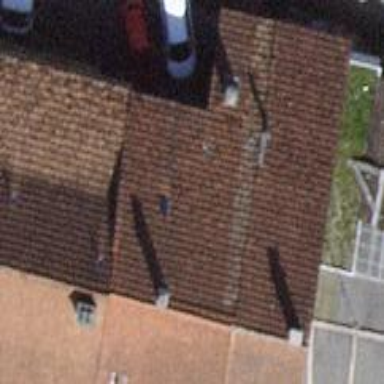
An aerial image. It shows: Building with tiled roof.